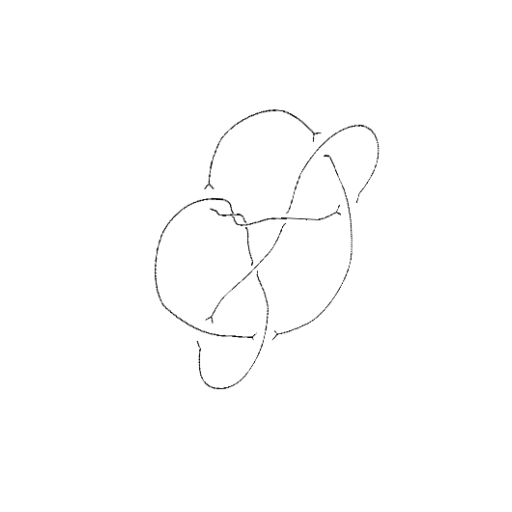
Crossing number: 9